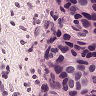
Metastatic tissue present: yes